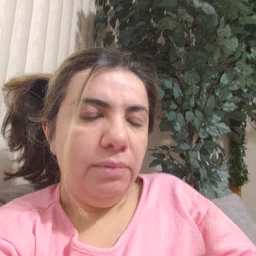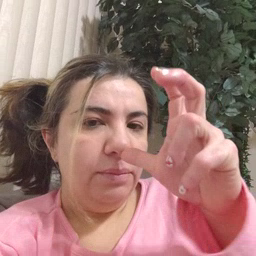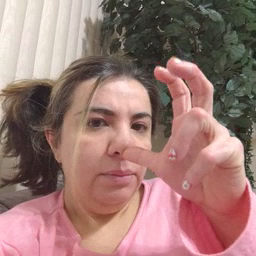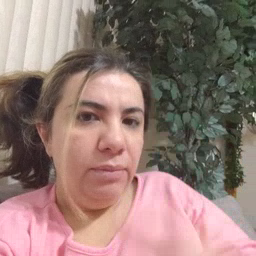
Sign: bug